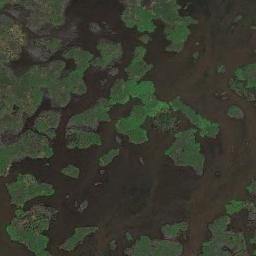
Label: wetland